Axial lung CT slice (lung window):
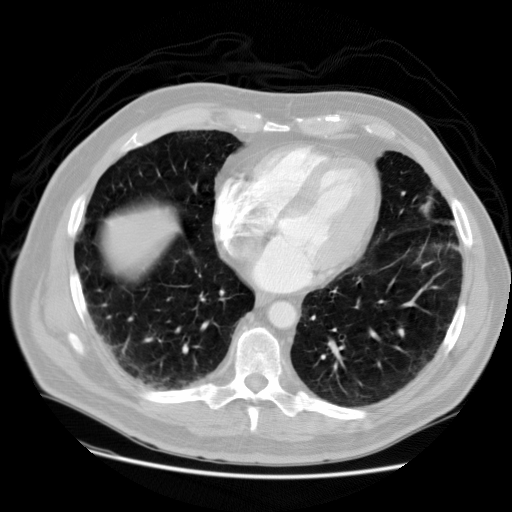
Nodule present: no